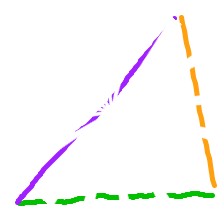
Shape: triangle